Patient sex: F
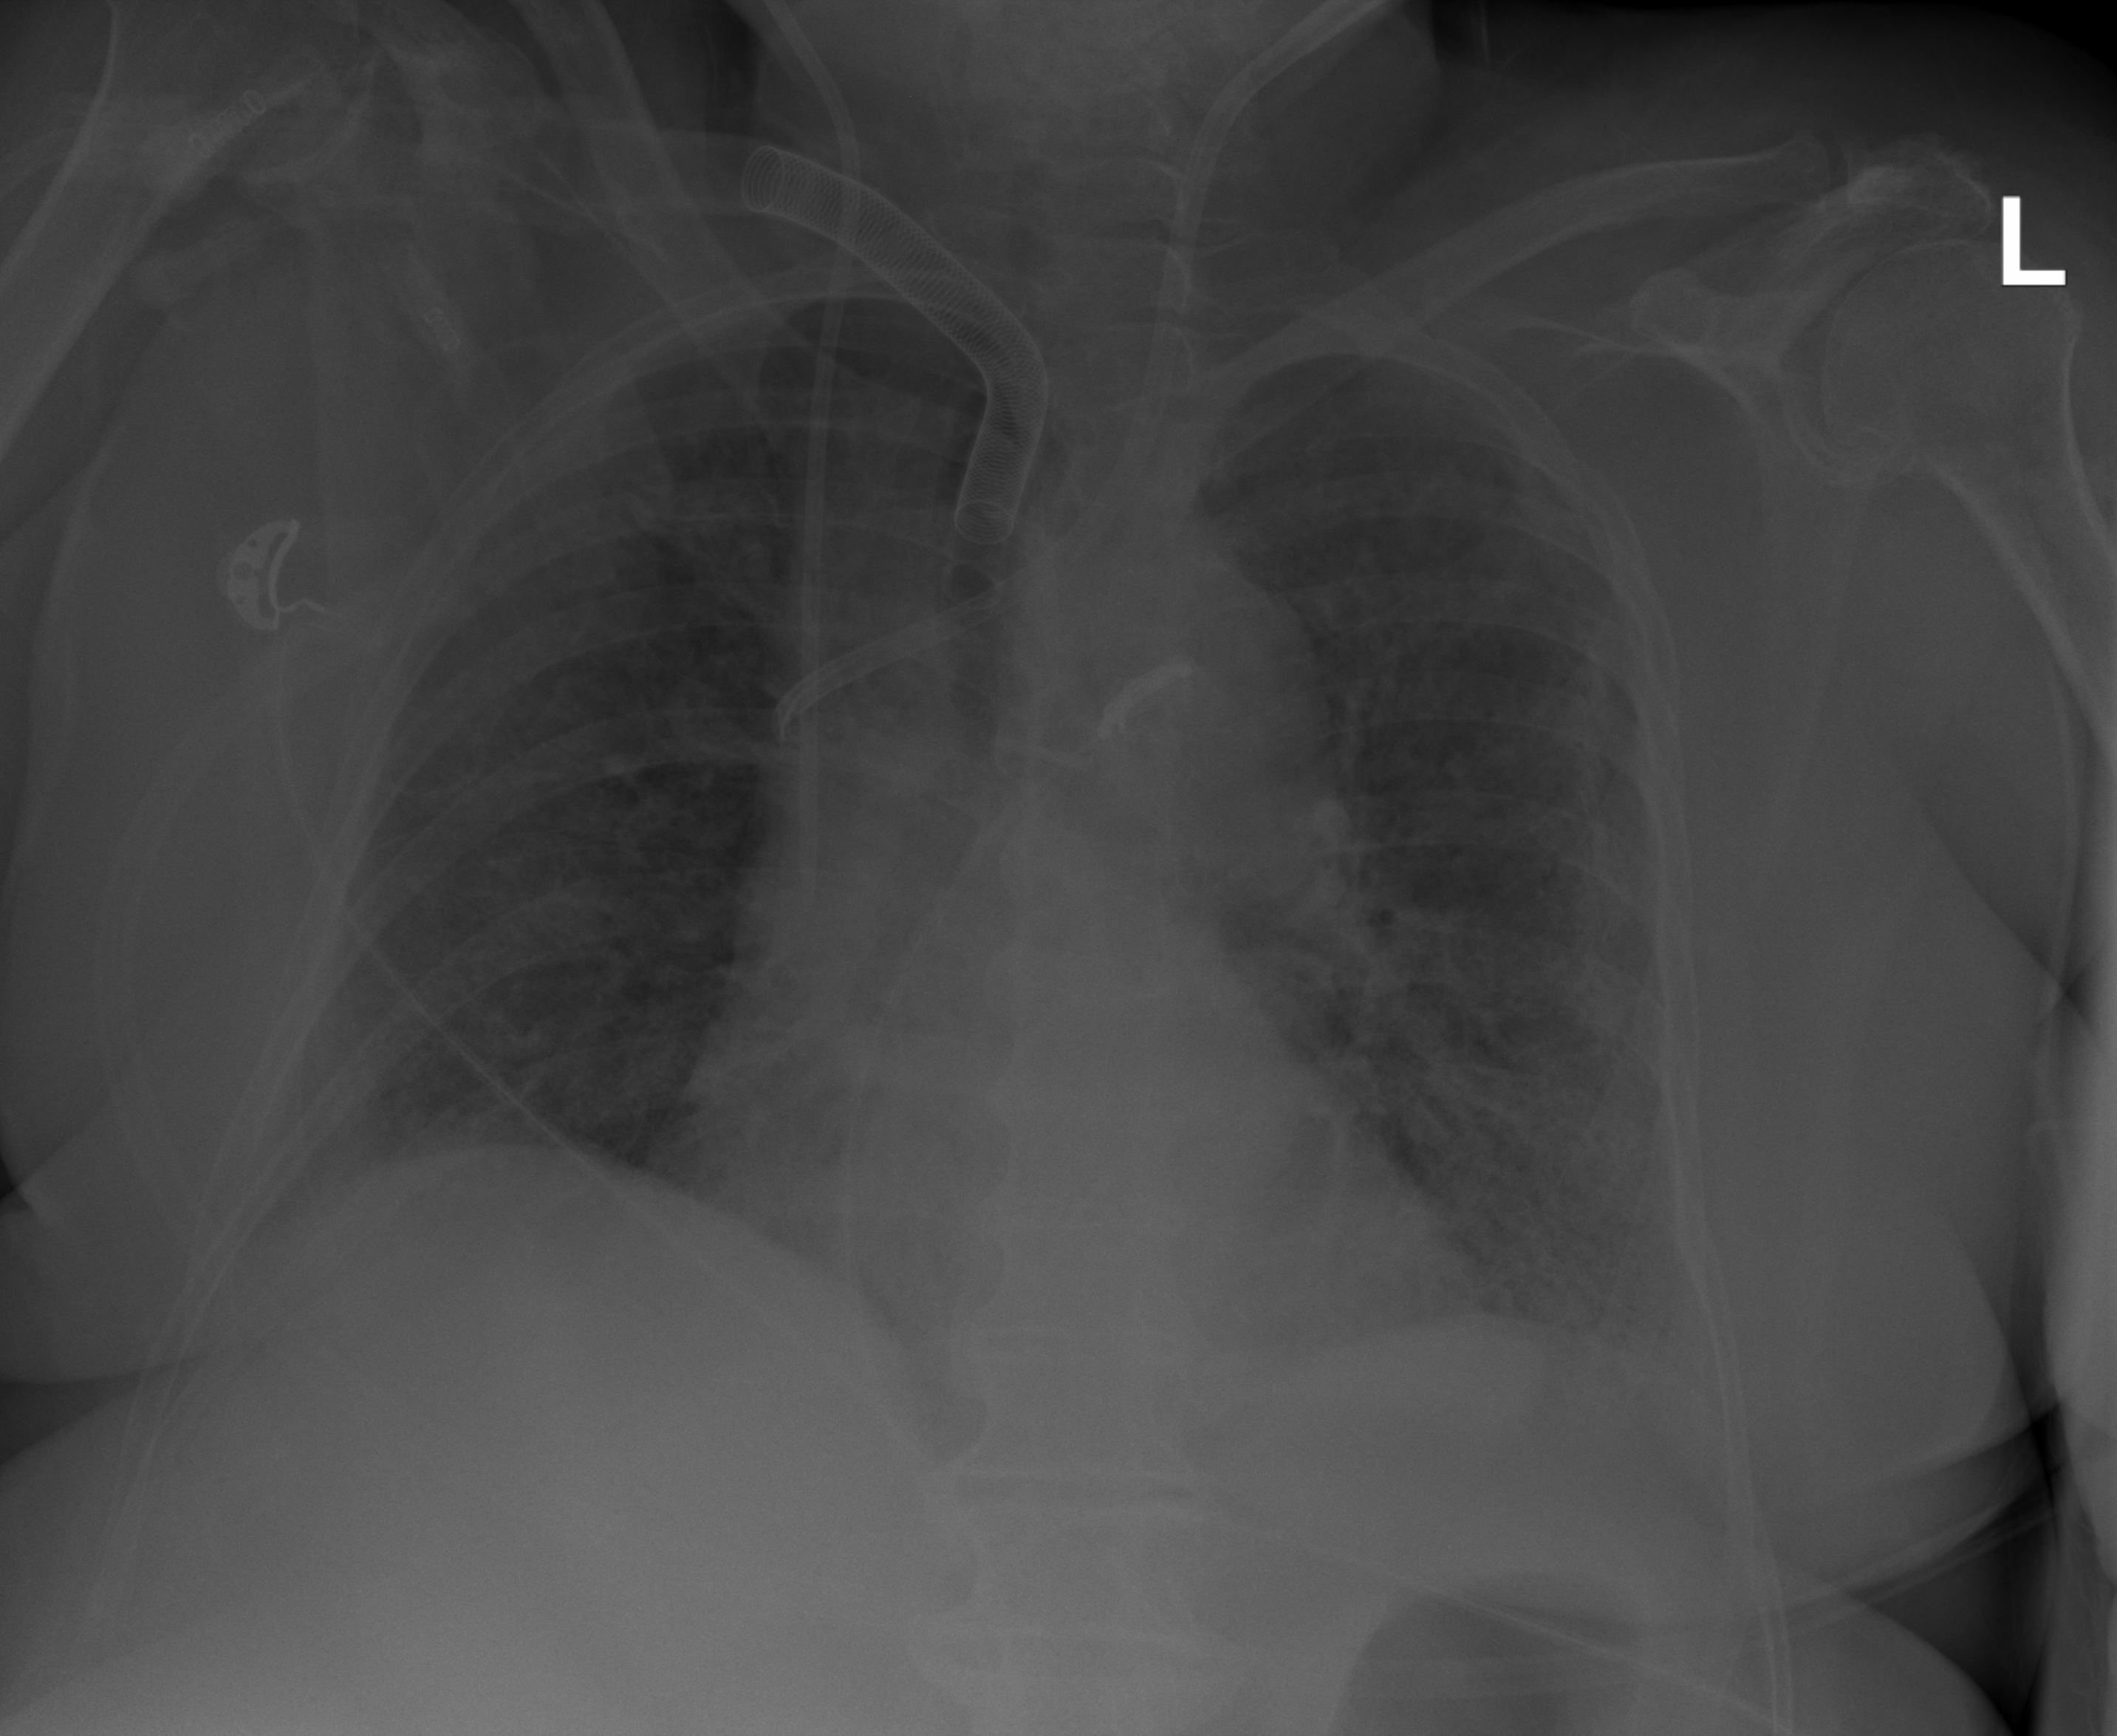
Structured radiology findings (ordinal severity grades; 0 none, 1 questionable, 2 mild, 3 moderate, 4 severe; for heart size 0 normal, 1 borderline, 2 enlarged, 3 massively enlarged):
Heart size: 2
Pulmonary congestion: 0
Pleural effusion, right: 2
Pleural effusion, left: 2
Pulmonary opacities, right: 3
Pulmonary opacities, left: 3
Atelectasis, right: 2
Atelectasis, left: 2